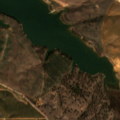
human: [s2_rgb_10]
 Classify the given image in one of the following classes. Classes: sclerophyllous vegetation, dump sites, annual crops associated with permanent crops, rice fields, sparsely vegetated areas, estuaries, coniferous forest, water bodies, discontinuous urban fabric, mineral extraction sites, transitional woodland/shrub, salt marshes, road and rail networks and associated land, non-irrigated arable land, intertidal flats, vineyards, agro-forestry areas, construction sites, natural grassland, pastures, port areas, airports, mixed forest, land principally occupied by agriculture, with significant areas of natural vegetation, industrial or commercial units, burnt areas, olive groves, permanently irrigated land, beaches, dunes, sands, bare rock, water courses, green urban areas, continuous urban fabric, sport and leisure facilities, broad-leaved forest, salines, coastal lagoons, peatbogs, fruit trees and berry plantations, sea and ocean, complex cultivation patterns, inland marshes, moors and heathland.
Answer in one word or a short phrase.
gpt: non-irrigated arable land, permanently irrigated land, olive groves, pastures, agro-forestry areas, water bodies